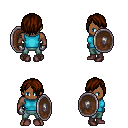
a pixel art fantasy rpg character, male body template, human, dark skin, teal sleeveless shirt, teal pants, brown bangs hairstyle, metal gloves, maroon shoes, shield, four views (front, back, left, right), 2x2 character sprite sheet, small pixel art, hard edges, no anti-aliasing